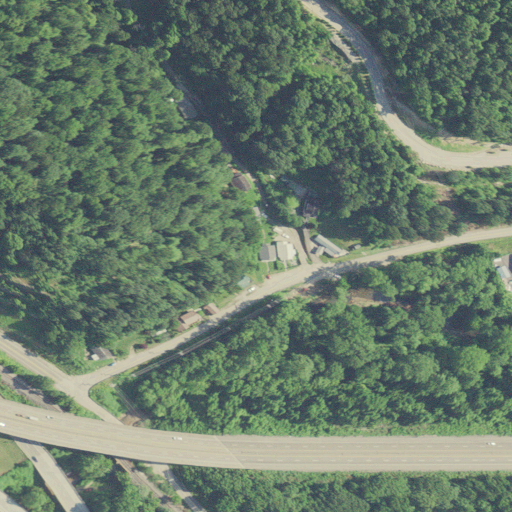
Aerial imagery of valley in West Virginia named Cooks Hollow containing deciduous forest, medium intensity development, low intensity development, open development, mixed forest, woody wetlands, pasture, and high intensity development